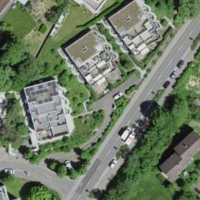
EUNIS habitat code: 55
Species observed at this site:
Lasiocampa quercus